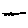
Label: car